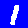
Digit: 1